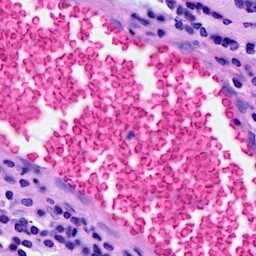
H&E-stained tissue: Breast